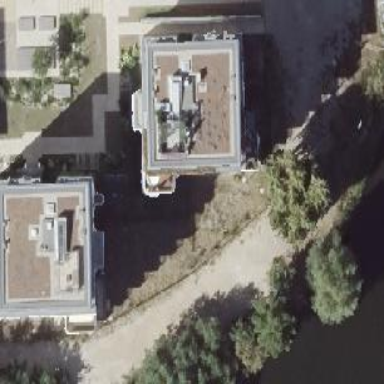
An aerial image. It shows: White apartments building with flat roof.